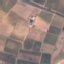
Label: PermanentCrop